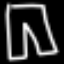
Label: pants